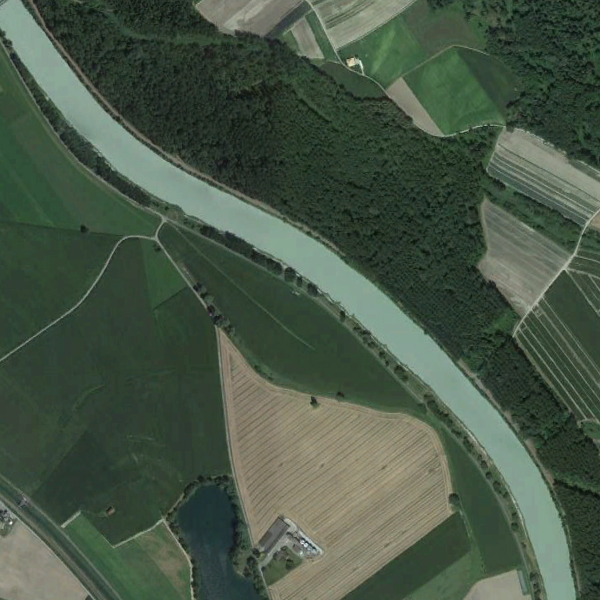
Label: River